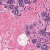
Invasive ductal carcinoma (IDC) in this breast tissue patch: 0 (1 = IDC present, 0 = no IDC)